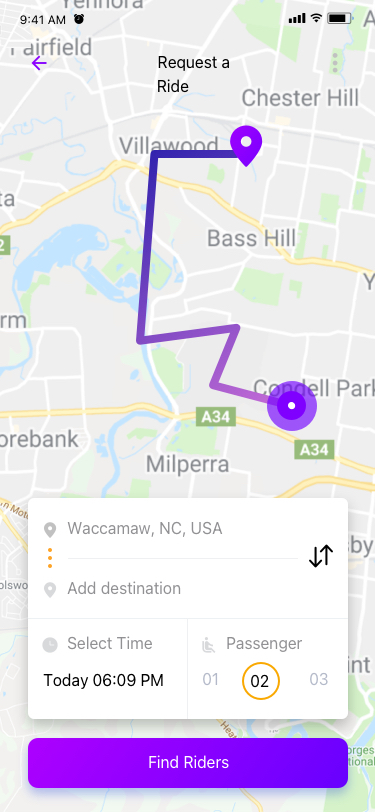
Text in this UI design:
02
Waccamaw, NC, USA
Add destination
Select Time
Today 06:09 PM
Passenger
01
03
Find Riders
          Request a Ride
9:41 AM